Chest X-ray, AP view. Patient: 53 years old, sex F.
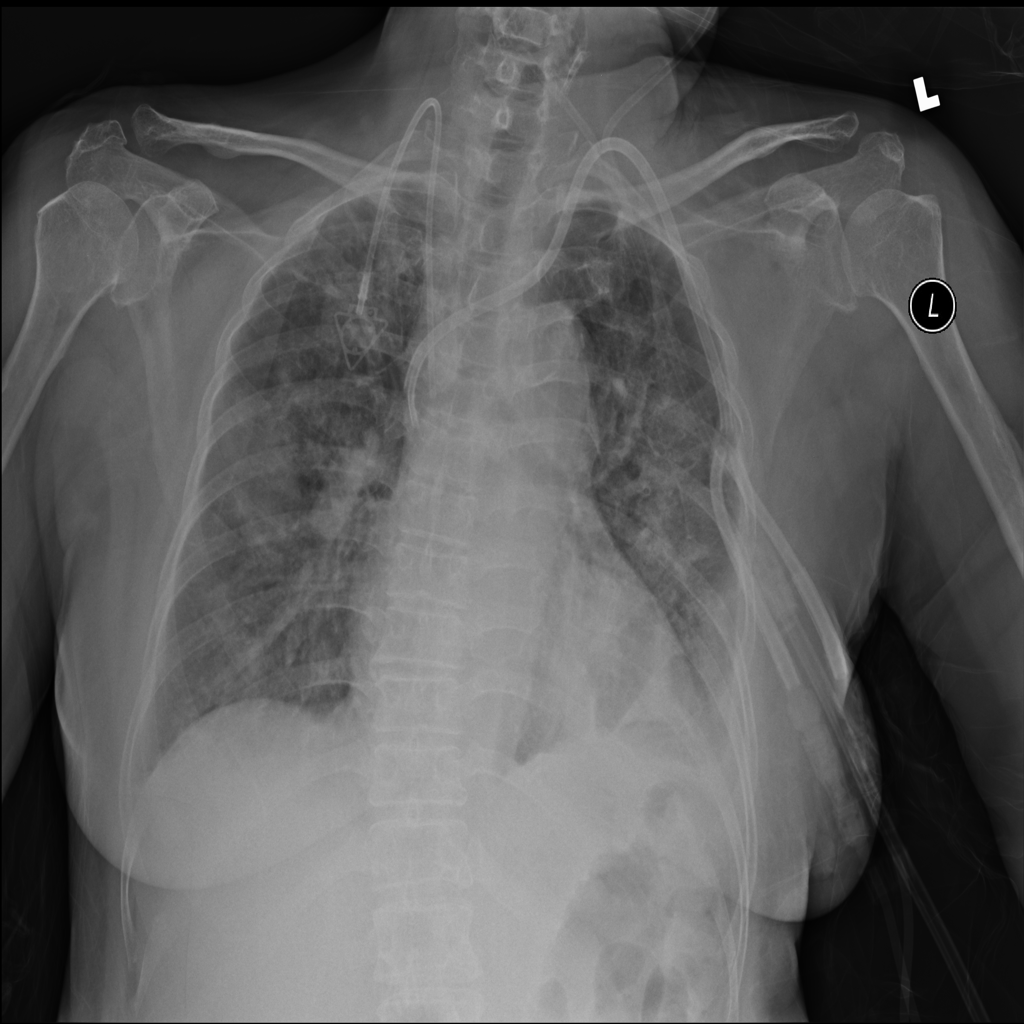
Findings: Infiltration